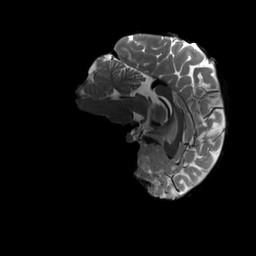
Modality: T2w
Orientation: sagittal
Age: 22
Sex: female
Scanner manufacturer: siemens
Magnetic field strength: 3 T
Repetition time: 3.2 s
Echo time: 0.564 s